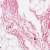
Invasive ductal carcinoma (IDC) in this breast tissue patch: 0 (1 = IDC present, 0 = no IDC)